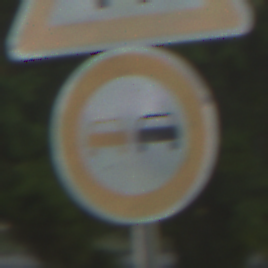
Verkehrszeichen: Ueberholverbot
Zusatzzeichen oben: VerengteFahrbahn
Umgebung: Outdoor, Suburban
Tageszeit: SunriseSunset
Wetter: PartlyCloudy
Licht: Natural
Jahreszeit: NotSpecified
Kontrast: MediumContrast